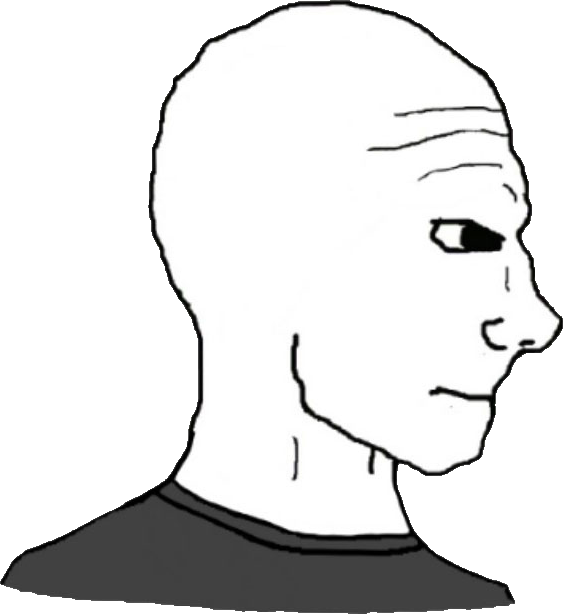
Label: 4_Yes_Chad